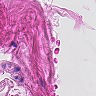
Metastatic tissue present: no